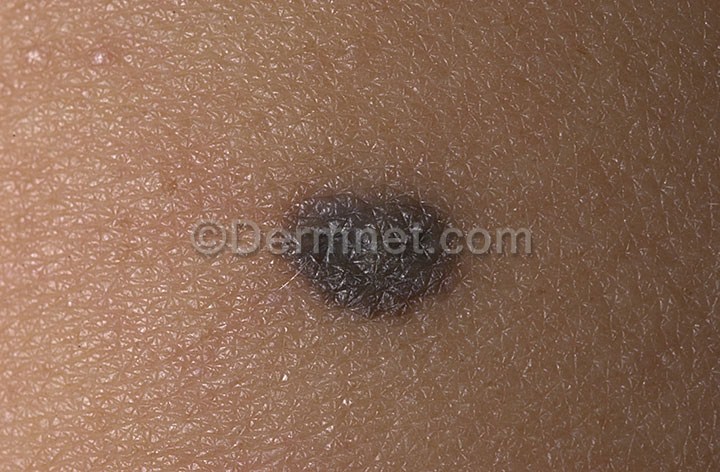
Disease: Melanoma Skin Cancer Nevi and Moles